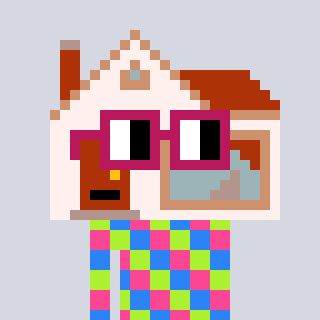
a pixel art character with square dark red glasses, a house-shaped head and a gold-colored body on a cool background